Question: I have a frame like this
- - -

How can I plot a graph like this?
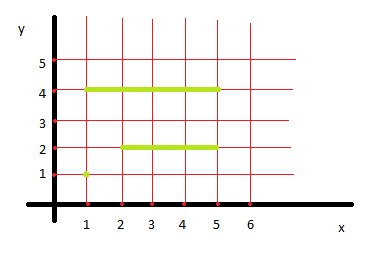
Answer: Using 'ggplot':
'''
require(ggplot2)
#data prep
df <- read.table(text="____y : 1 2 4
x_min : 1 2 1
x_max : 1 5 5",as.is=TRUE)
df1 <- as.data.frame(t(df[,3:5]))
colnames(df1) <- c("y","x_min","x_max")
df1
# y x_min x_max
# V3 1 1 1
# V4 2 2 5
# V5 4 1 5
#plot
ggplot(df1,aes(x = x_min, y = y, xend = x_max, yend = y)) +
geom_segment() +
#added point, to show zero length lines.
geom_point()
'''